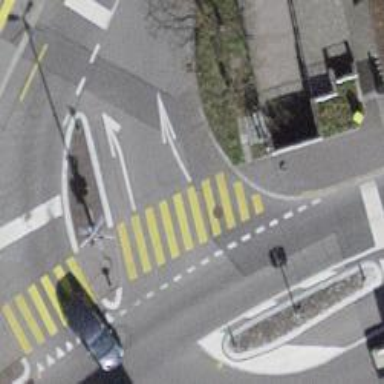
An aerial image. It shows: Road crossing with traffic signals.